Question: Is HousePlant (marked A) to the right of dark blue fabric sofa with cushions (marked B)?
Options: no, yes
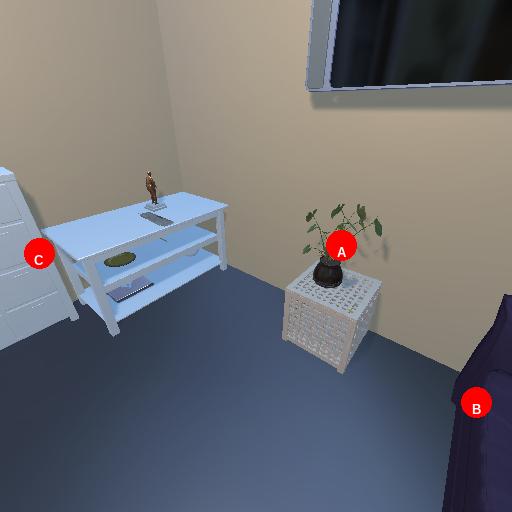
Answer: no